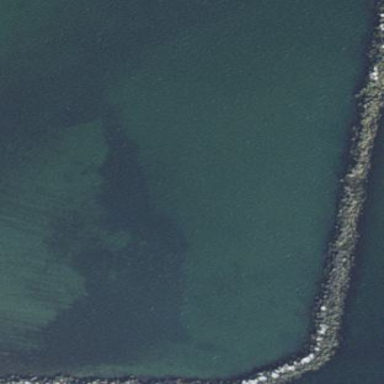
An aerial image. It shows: Rocky groyne structure.